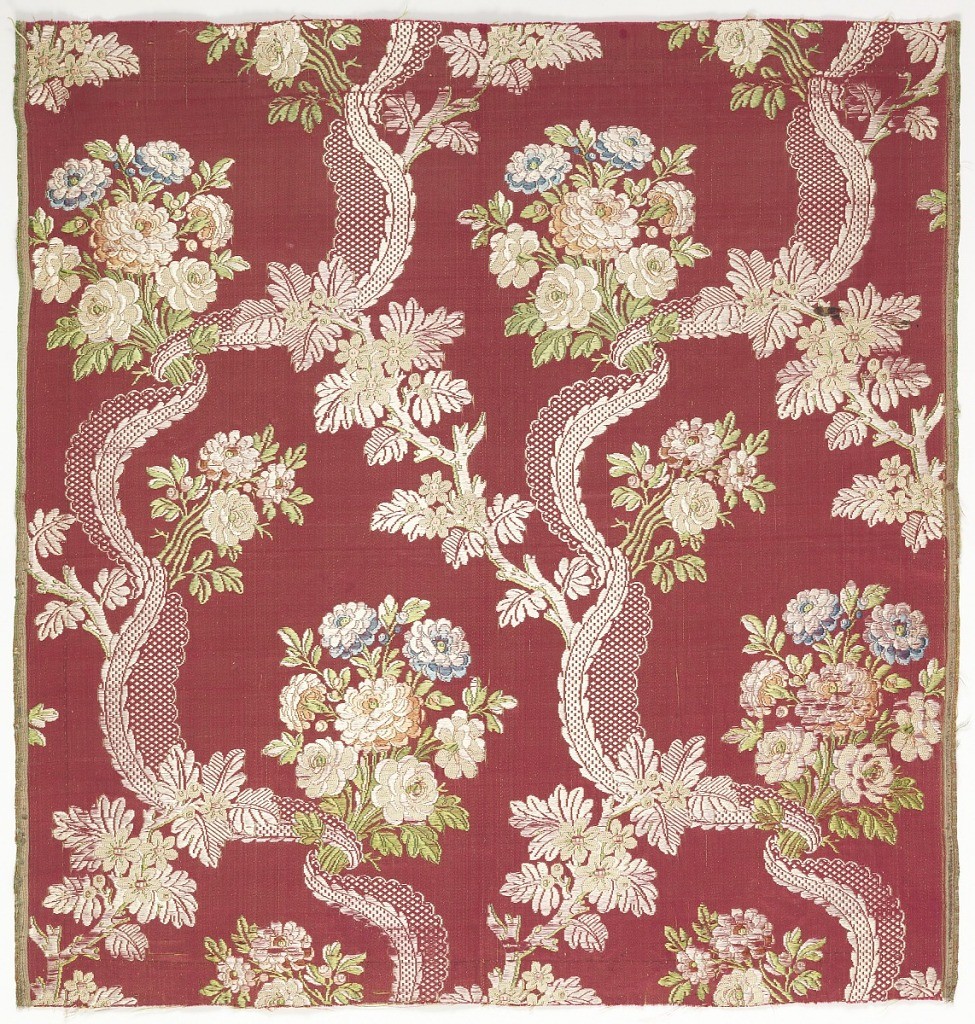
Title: Fragment
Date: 19th century
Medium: silk Technique: 8-harness satin weave with weft floar patterning and discontinuous supplementary weft patterning (brocaded)
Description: Silk fragment showing design of ivory curving ribbon wrapped around a bouquet of flowers on a deep red background. A flowering branch connects the two ribbons side by side.